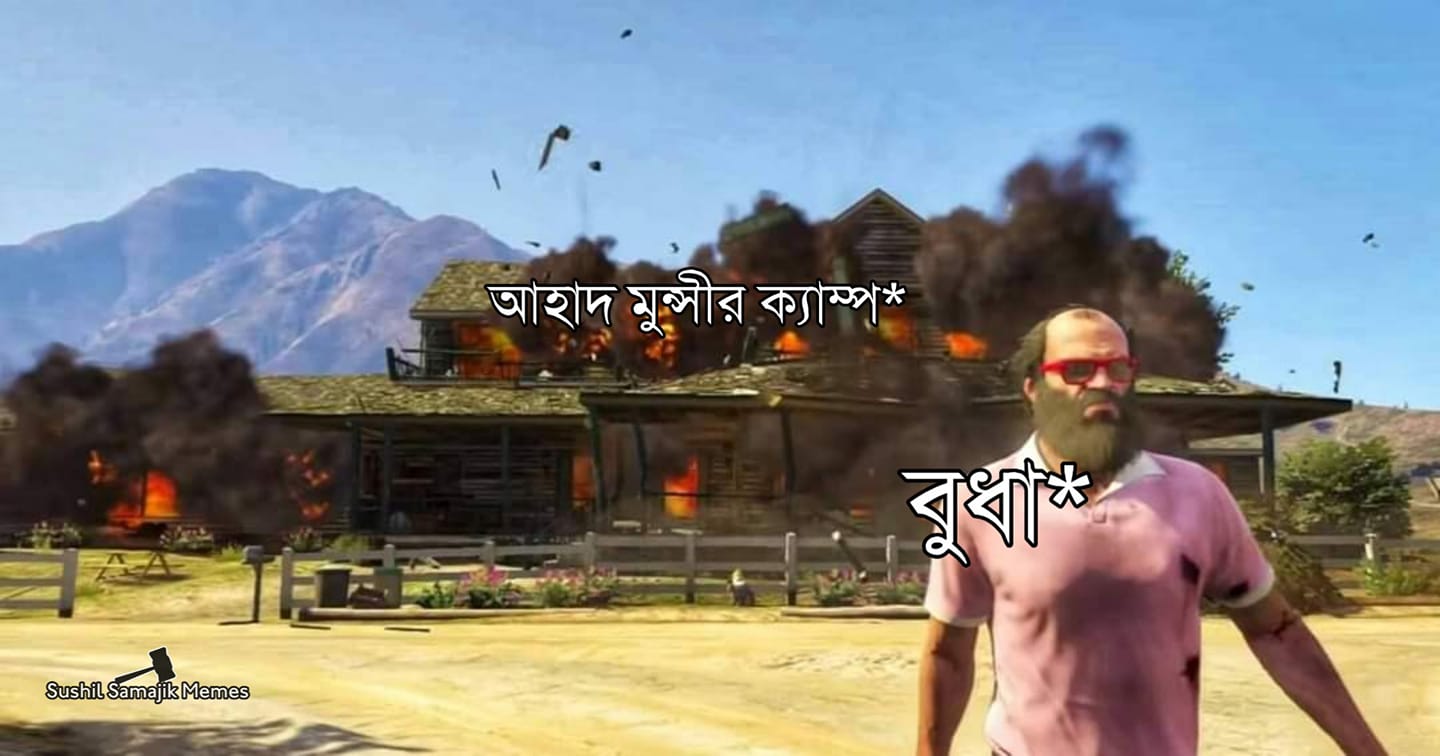
Caption: আহাদ মুন্সীর ক্যাম্প*     বুধা*
Label: non-hate